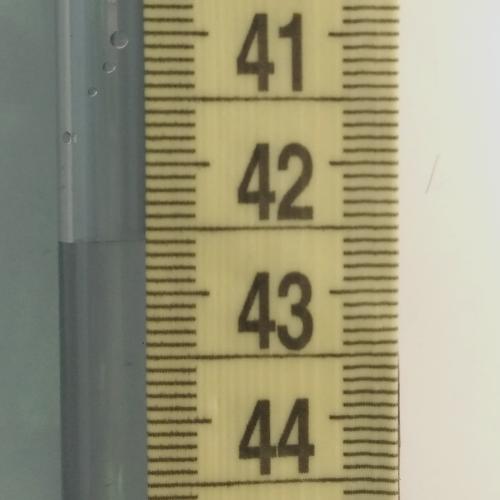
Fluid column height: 42.6 cm